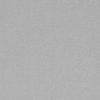
Label: dusty